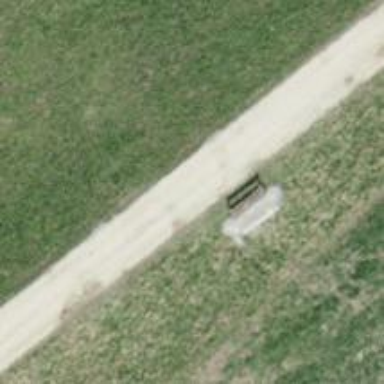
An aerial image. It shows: Brown bench.